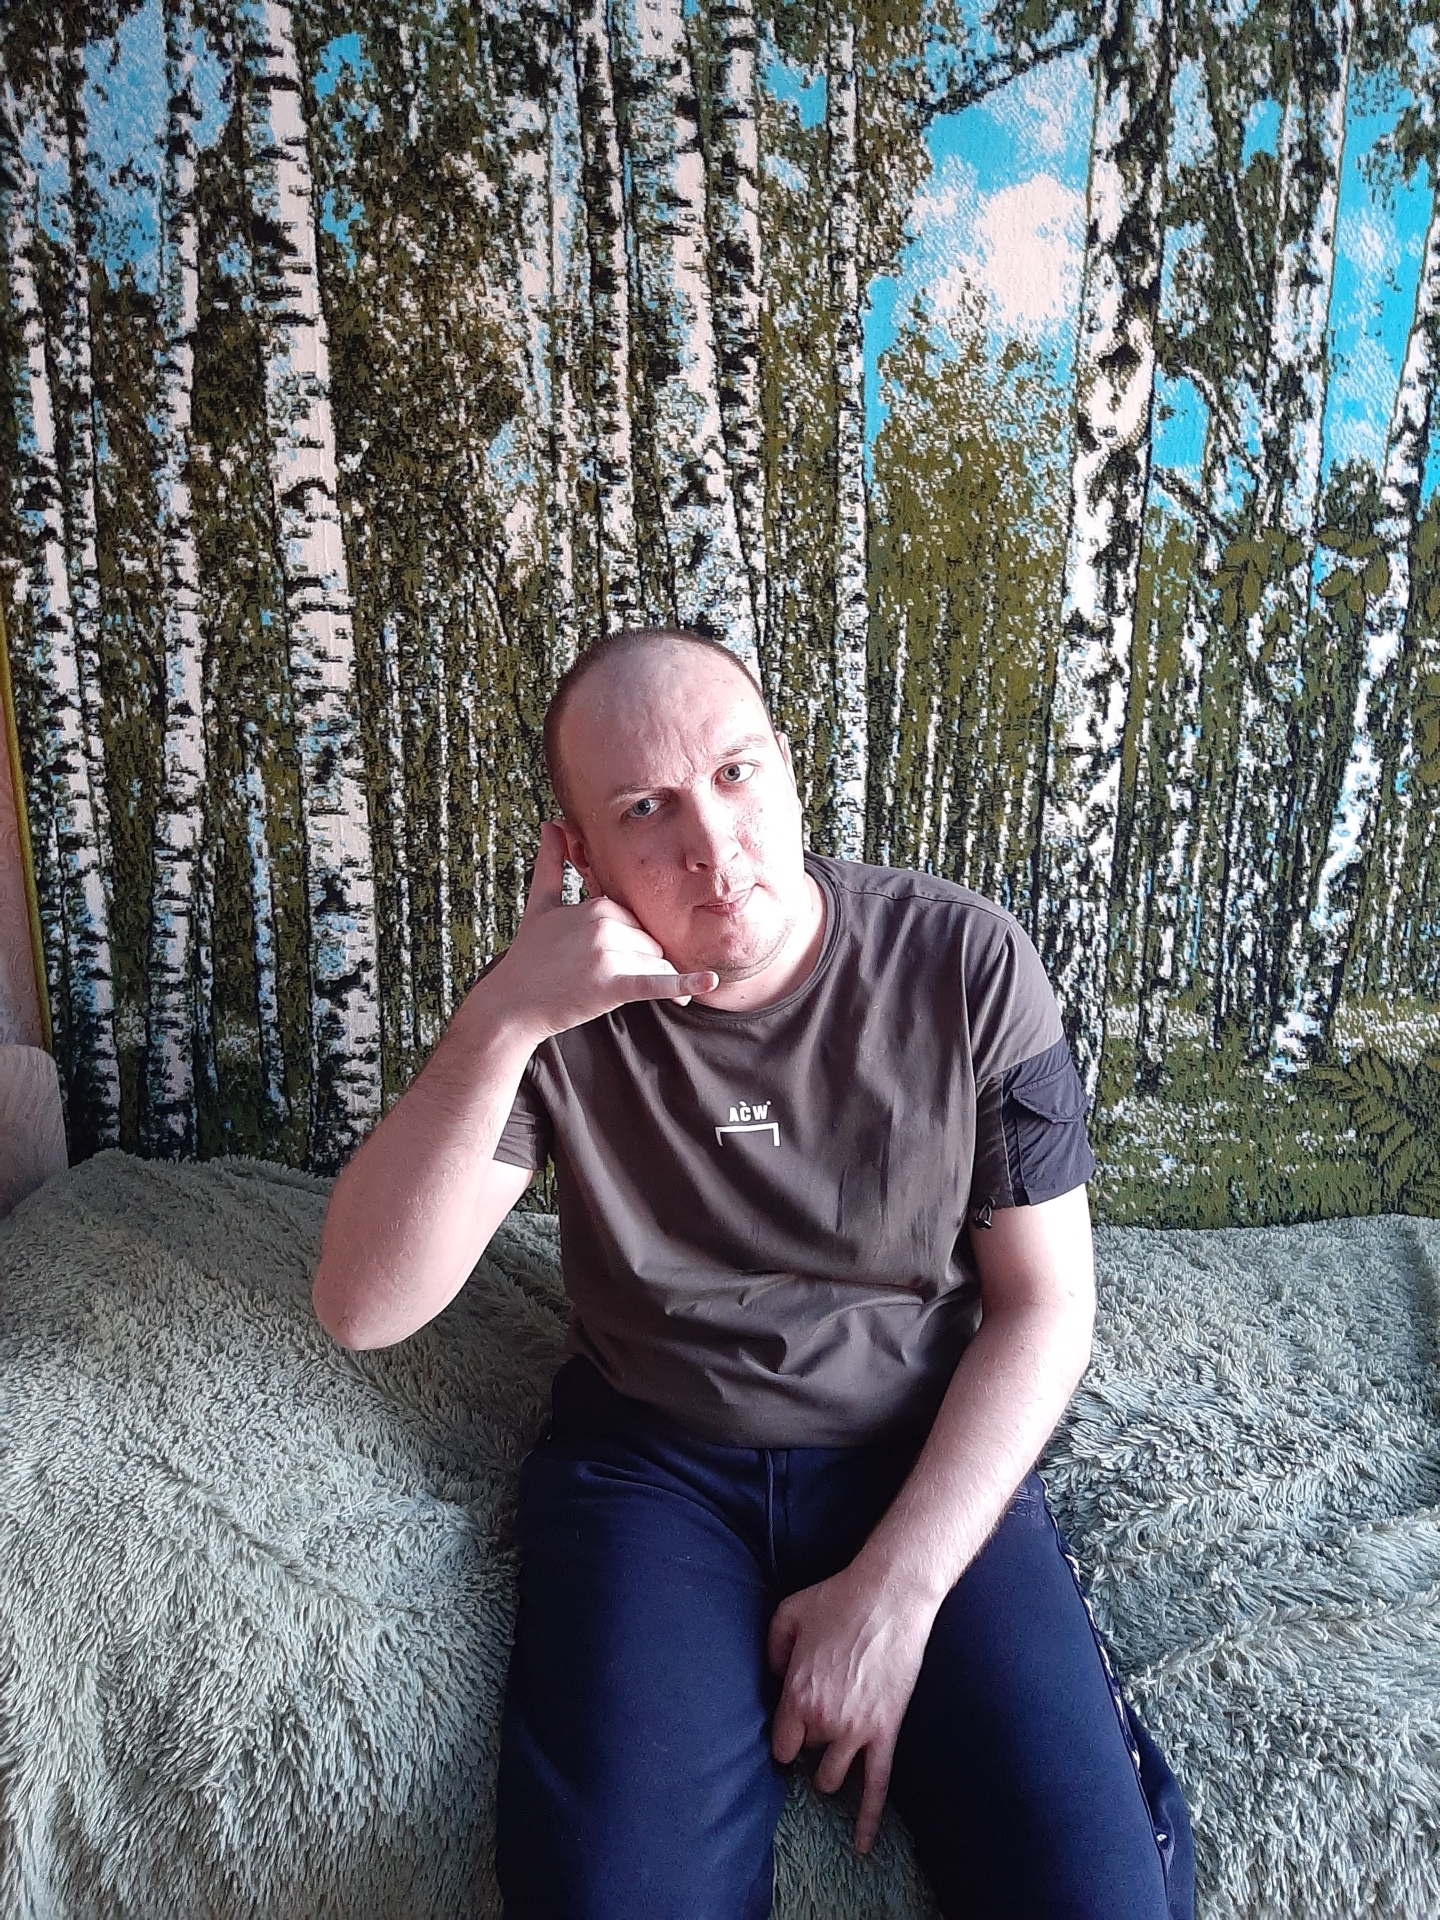
Label: clear